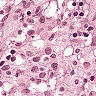
Metastatic tissue present: no